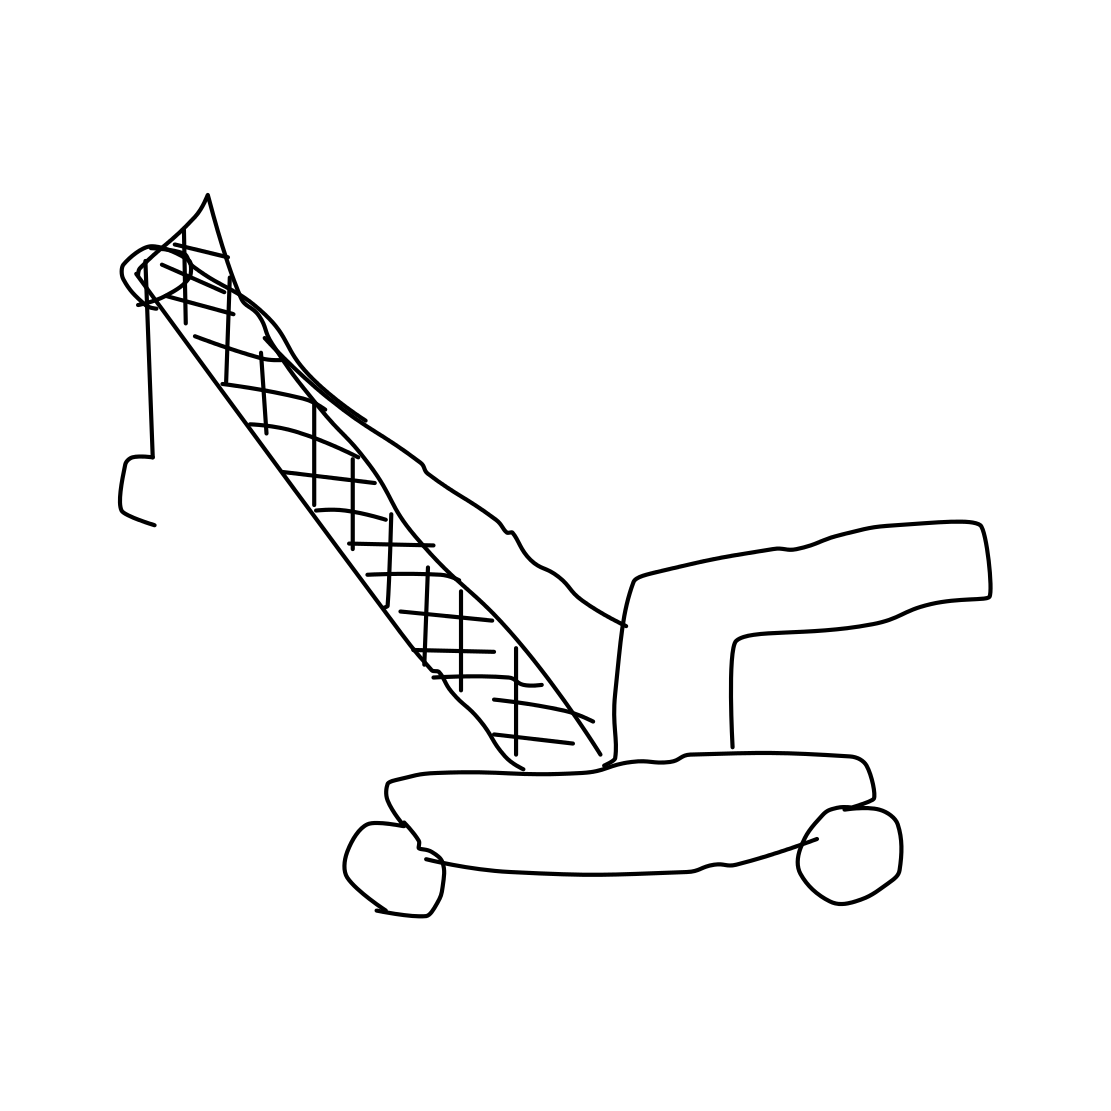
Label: crane (machine)